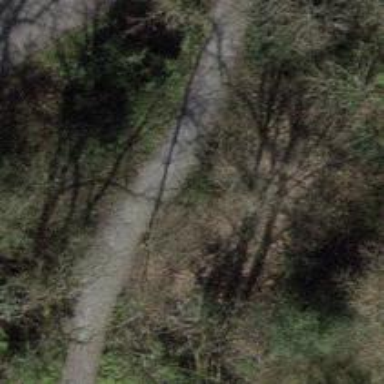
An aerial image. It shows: Compacted footway.